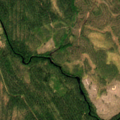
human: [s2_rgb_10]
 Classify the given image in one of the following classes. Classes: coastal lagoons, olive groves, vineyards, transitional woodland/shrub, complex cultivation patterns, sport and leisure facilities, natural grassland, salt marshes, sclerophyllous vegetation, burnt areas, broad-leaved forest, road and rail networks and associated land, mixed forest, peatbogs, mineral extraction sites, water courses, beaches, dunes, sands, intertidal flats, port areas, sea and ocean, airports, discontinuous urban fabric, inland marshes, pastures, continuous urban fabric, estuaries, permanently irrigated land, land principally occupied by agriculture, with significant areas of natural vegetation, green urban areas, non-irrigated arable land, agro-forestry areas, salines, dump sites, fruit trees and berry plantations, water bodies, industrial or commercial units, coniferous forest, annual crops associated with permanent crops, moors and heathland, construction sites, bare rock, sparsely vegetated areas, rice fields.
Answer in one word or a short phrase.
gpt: coniferous forest, transitional woodland/shrub